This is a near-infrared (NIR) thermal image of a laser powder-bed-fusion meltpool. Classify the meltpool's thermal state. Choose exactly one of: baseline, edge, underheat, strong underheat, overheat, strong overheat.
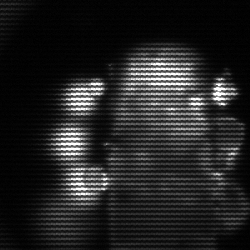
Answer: strong underheat